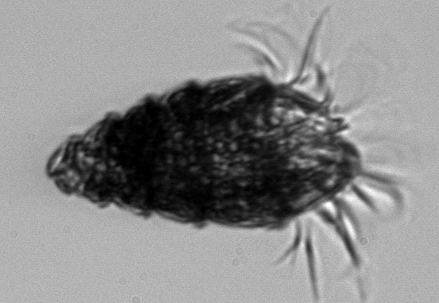
Label: Laboea_strobila